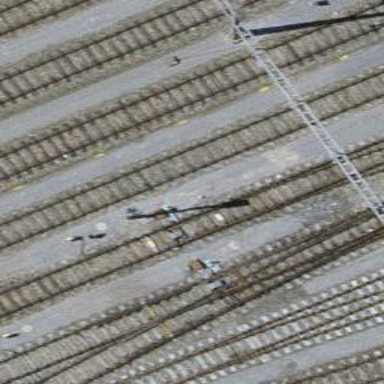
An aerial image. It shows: Railway switch.